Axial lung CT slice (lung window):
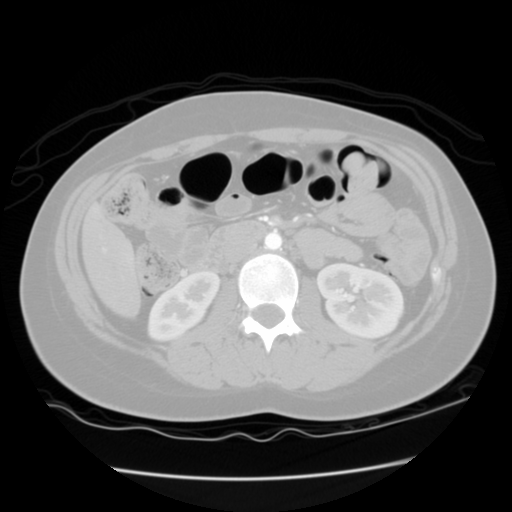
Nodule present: no